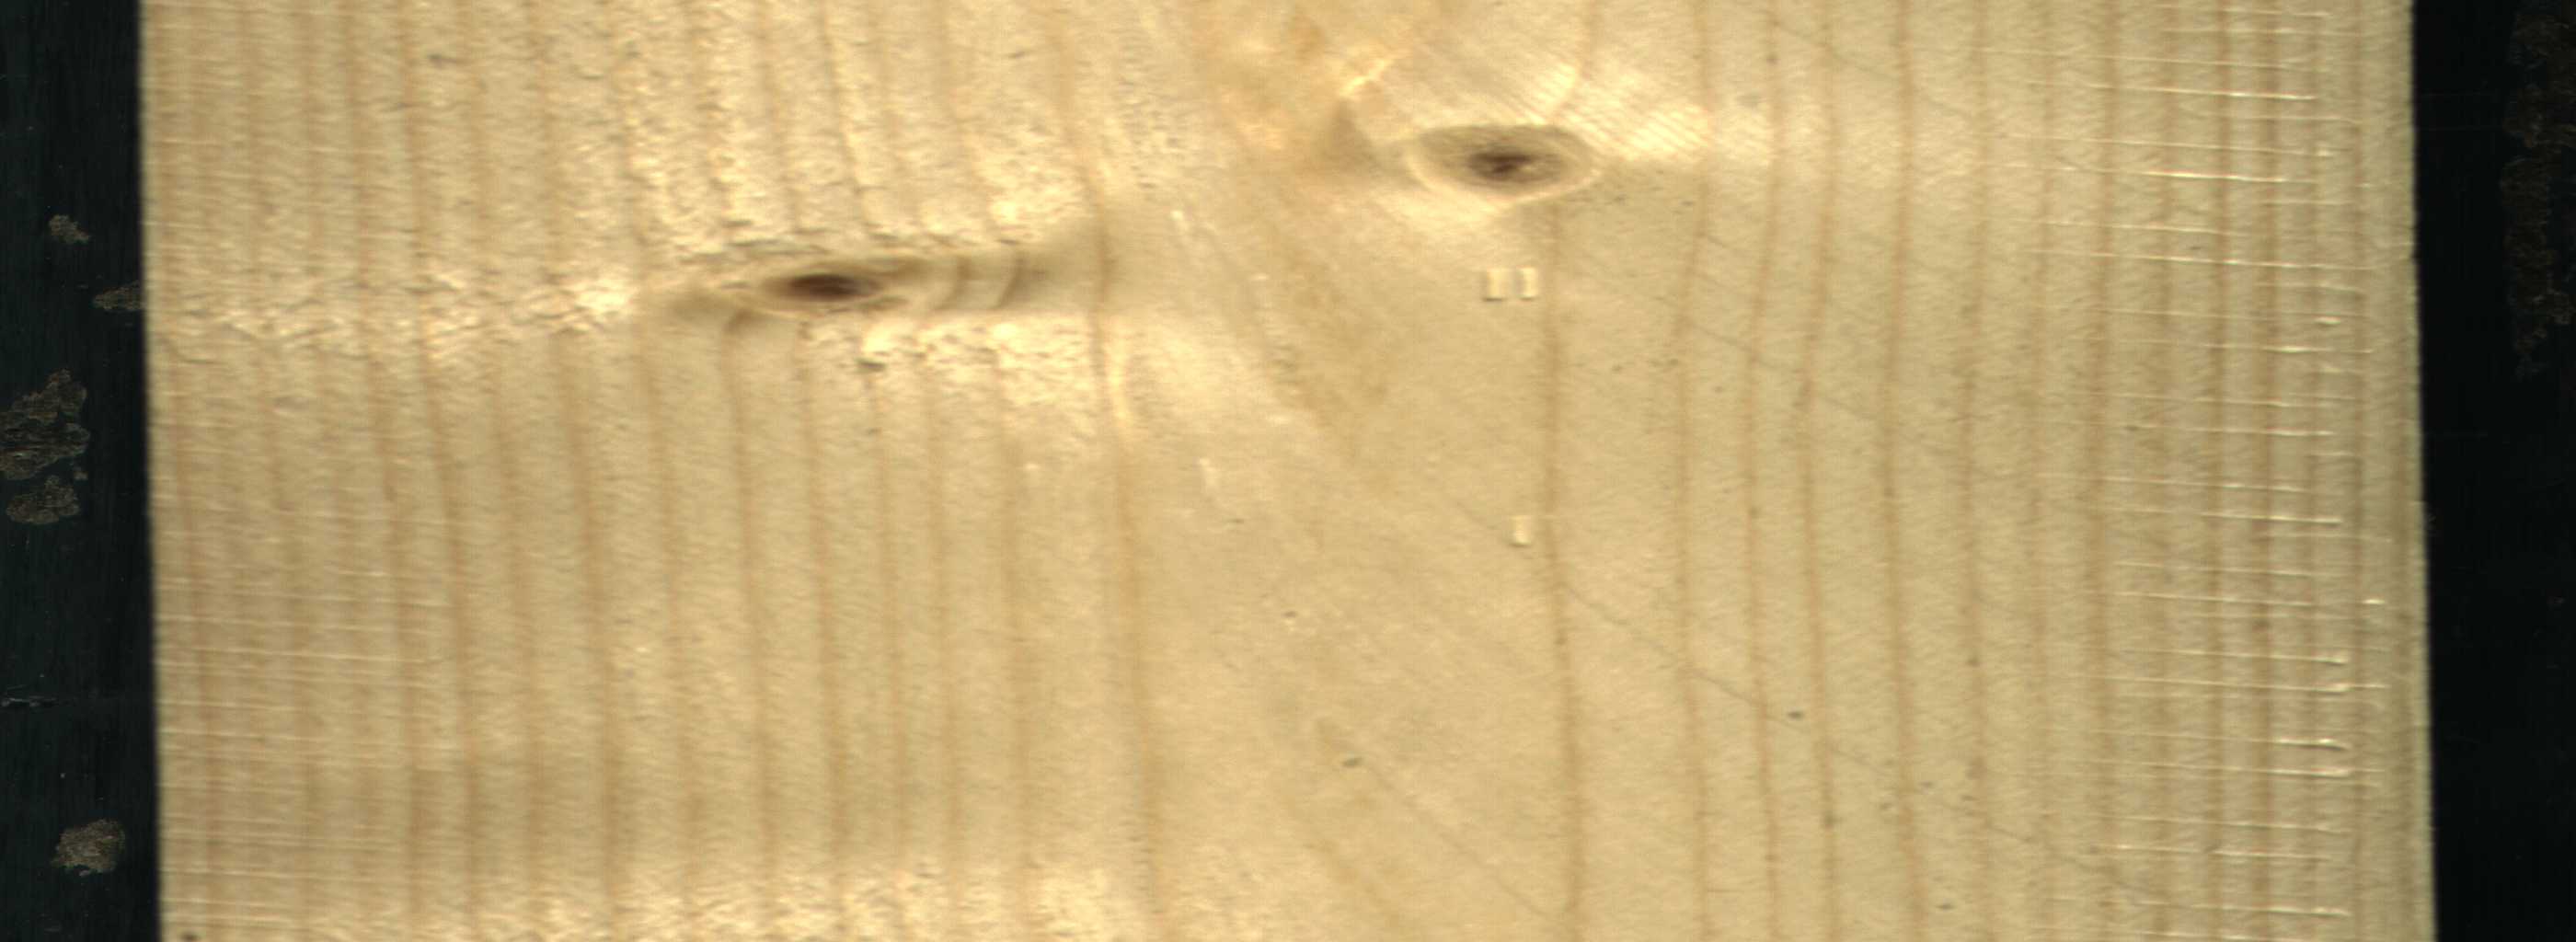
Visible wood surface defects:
Live_Knot
Live_Knot